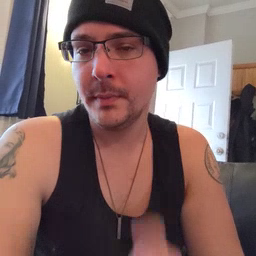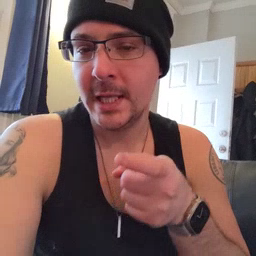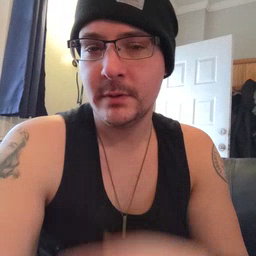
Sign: gift